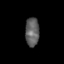
Tissue: skin
Cell type: Epithelial cells
Senescence score: 0.9547
Nuclear area (px): 393
Mean DAPI intensity: 94.891